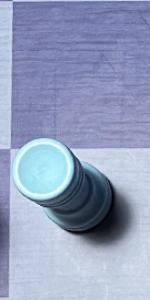
Label: Rook_White